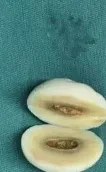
Gross pathologic examination (b) presents a lesion of white in appearance with a smooth surface. The cross-section displays a core filled with yellow material.
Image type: medical_photograph (other_medical_photograph)